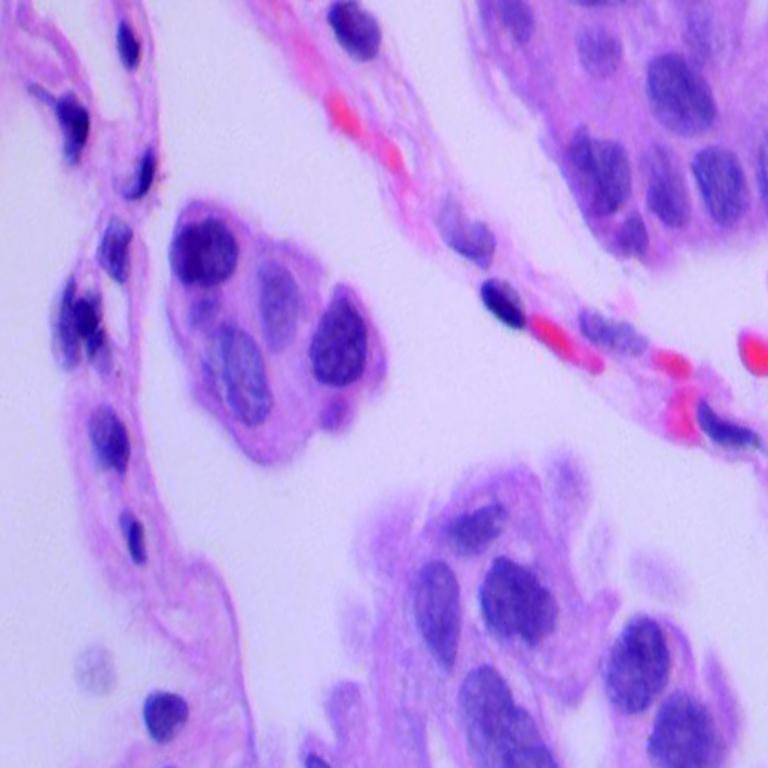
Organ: lung
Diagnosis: adenocarcinomas